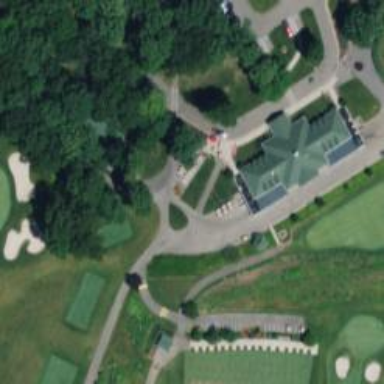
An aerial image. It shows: Path used for both walking and golf.